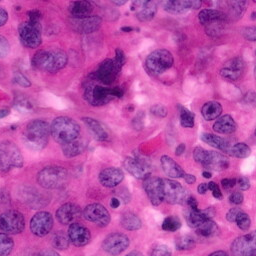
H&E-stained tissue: Pancreatic